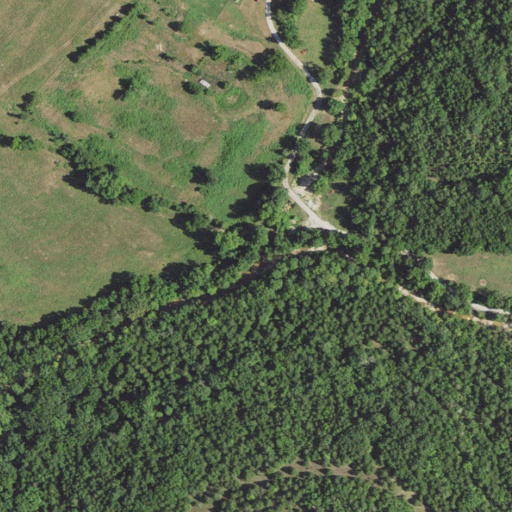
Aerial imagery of valley in Missouri named Patterson Hollow containing pasture, evergreen forest, mixed forest, deciduous forest, open development, medium intensity development, and low intensity development